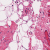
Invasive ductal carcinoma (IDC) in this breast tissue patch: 0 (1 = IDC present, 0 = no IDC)